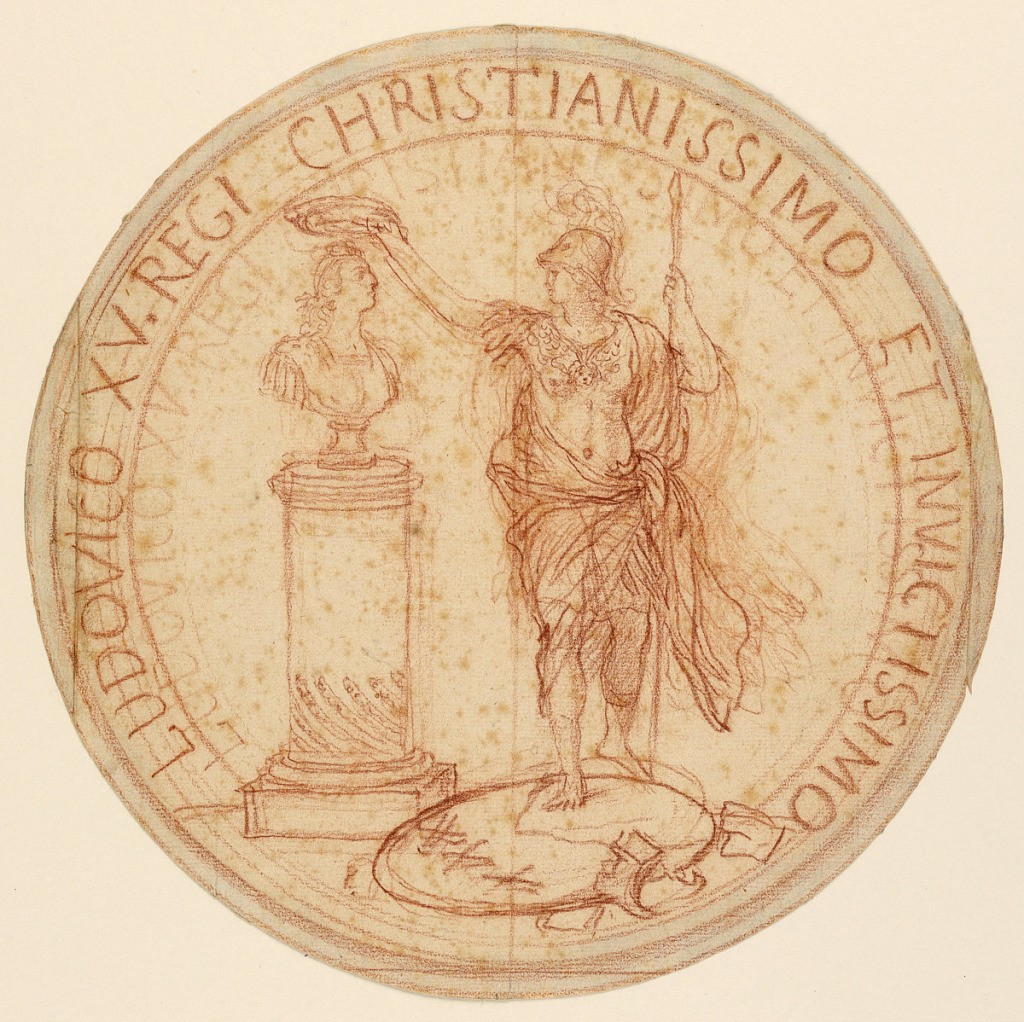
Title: Design for a medal, Minerva crowing a bust of Louis XV
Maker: Benjamin Duvivier, French, 1730 - 1819
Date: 1740
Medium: Red chalk on white paper
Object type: Drawing
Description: Circular. The standing figure of Minerva, crowns a bust of Louis XV on a partially spirally fluted pedestal, left.